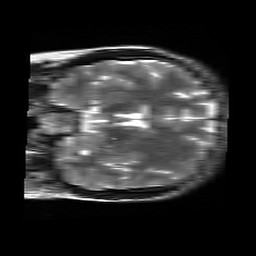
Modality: T2w
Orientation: coronal
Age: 22
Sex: female
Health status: healthy
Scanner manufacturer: siemens
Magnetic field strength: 3 T
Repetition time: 4.01 s
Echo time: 0.116 s